Question: I have added ABS to my project and I want to add a button to the far left of this actionbar. I have managed to add a button to the right, by doing this:
'''
@Override
public boolean onCreateOptionsMenu(Menu menu) {
MenuInflater inflater = getSupportMenuInflater();
inflater.inflate(R.menu.actionbarmenu, menu);
return true;
}
public boolean onOptionsItemSelected(MenuItem item) {
switch(item.getItemId()) {
case R.id.menuSlider:
initializeSlideMenu();
break;
}
return false;
}
'''
When the user presses this button, a slidermenu will appear on the screen. But I want this button to be placed to the left of the actionbar. Are there some XML attributes which I need to set? I couldn't find anything regarding this on Google. Maybe I've searched with the wrong searchkeys.
Adding an action to the application icon, see the image beneath:

Thanks!
I've tried this:
'''
@Override
public boolean onOptionsItemSelected(MenuItem item) {
switch(item.getItemId()) {
case R.id.menuSlider:
initializeSlideMenu();
break;
case android.R.id.home:
initializeSlideMenu();
break;
}
return super.onOptionsItemSelected(item);
}
'''
the first 'case' works fine, but the second case will not trigger the slidemenu.
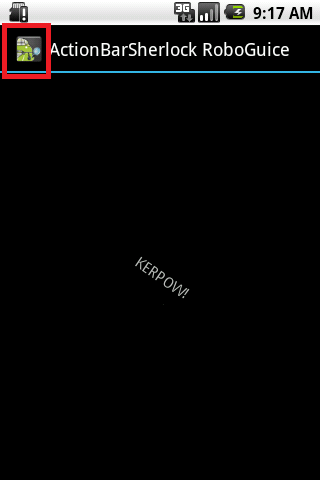
Answer: This is how you can set an action to the Up Button, but please read this before you set a custom action to the up button: <URL>
'''
@Override
public boolean onOptionsItemSelected(MenuItem item) {
switch (item.getItemId()) {
case android.R.id.home:
// This is called when the Home (Up) button is pressed in the Action Bar.
}
return super.onOptionsItemSelected(item);
}
'''
Before this will work, you have to enable up with this snippet (add it to the 'onCreate' method of your activity):
'''
getSupportActionBar().setDisplayHomeAsUpEnabled(true);
'''
Edit: Just re-read the question, showing a SliderMenu is fine. Nevertheless, don't break the design guide.